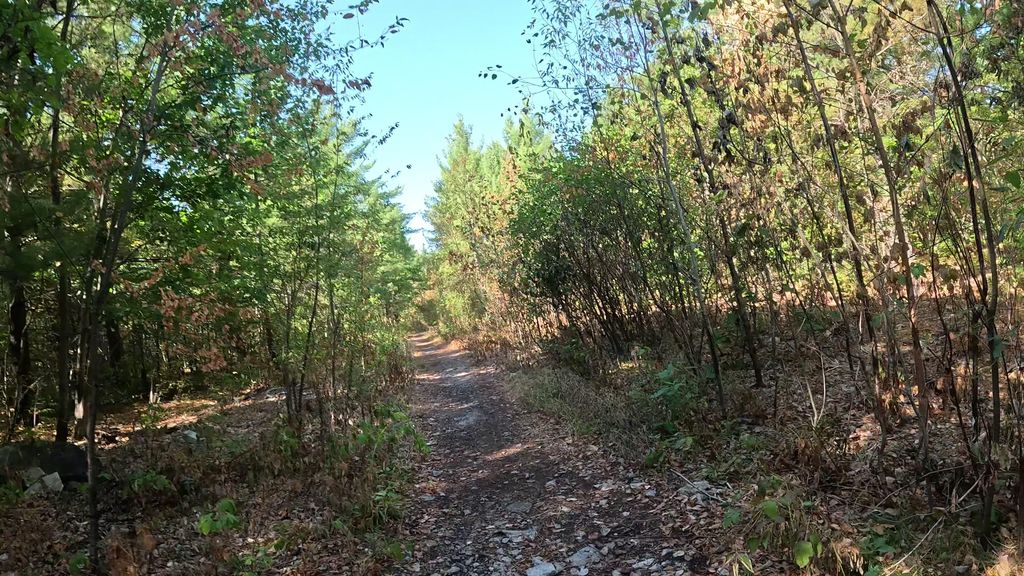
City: ottawa-gatineau